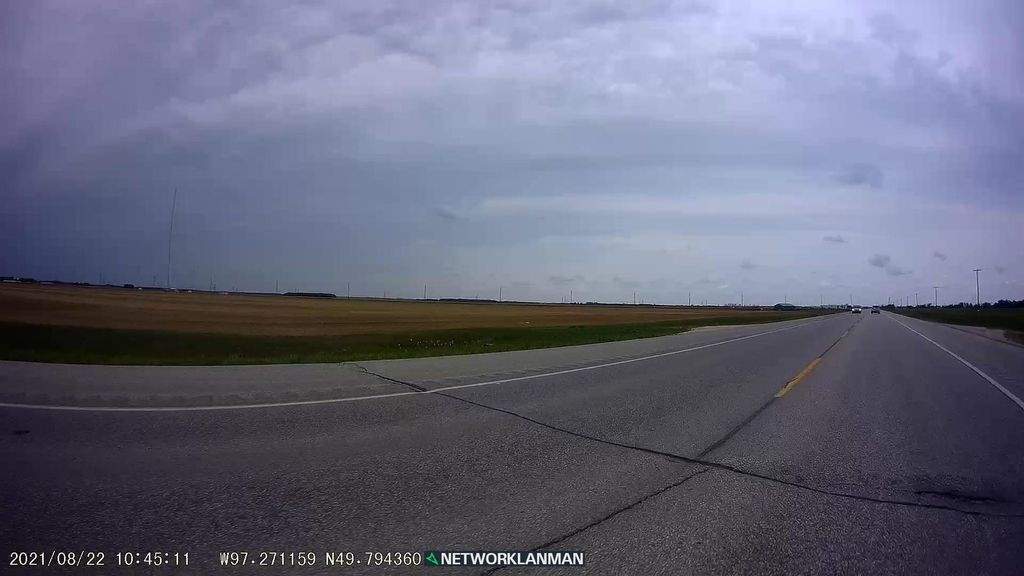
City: winnipeg